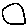
Label: circle